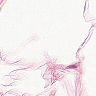
Metastatic tissue present: no